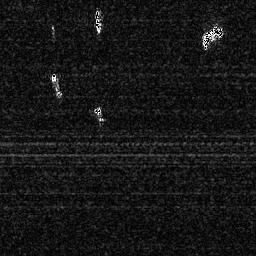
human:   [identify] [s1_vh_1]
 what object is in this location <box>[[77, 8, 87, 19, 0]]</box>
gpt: <ref>1 medium ship at the top right</ref>

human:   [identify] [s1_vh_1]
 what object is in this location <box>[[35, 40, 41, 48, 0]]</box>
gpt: <ref>1 small ship at the center</ref>

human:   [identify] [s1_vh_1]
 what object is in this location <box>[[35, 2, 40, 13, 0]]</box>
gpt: <ref>1 small ship at the top</ref>

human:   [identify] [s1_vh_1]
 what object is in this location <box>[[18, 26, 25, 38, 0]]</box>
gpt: <ref>1 small ship at the left</ref>